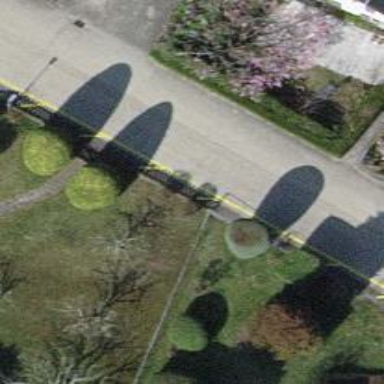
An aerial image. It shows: Garden with deciduous broadleaved trees.